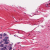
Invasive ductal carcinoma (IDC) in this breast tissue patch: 0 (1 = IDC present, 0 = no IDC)